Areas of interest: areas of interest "Mingyou Zhisheng Motor Vehicle Safety and Technical Inspection Station"
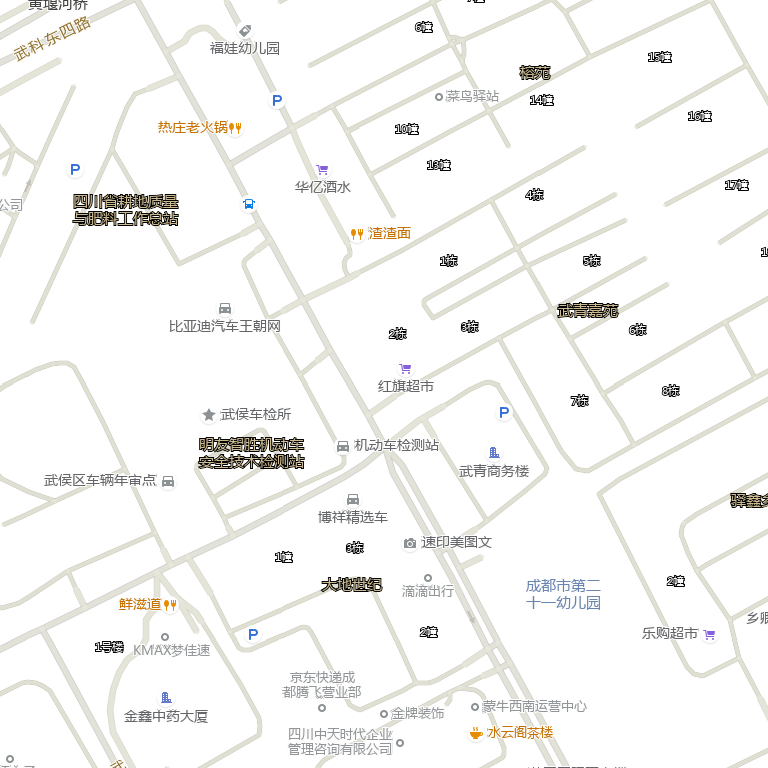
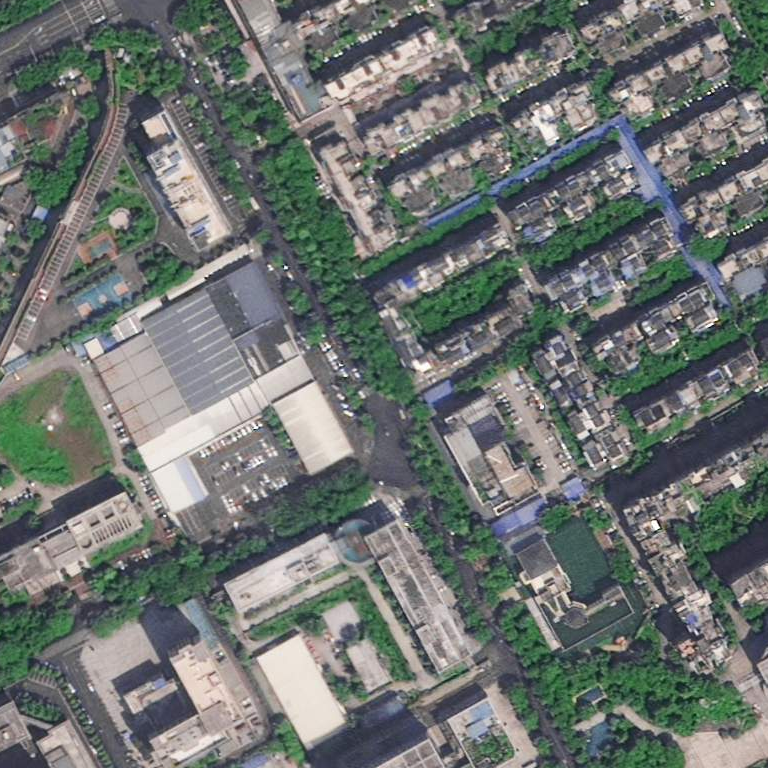